Question: I'm developing an applet user write their journal. In the journal, may having rich text and multiple picture. How can i let user insert text and image in a same field like this.
Is it any available component or libraries to do this?

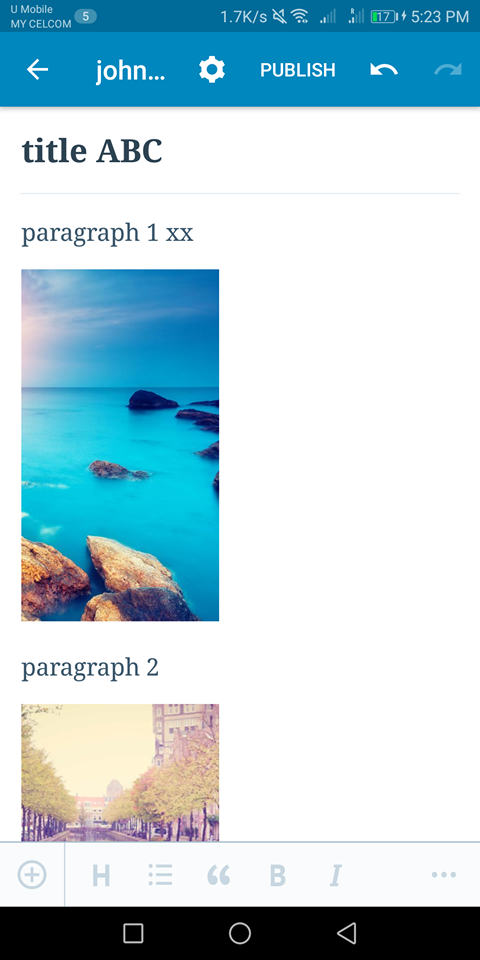
Answer: There isn't native component to do this because it's a relay specific use case. Some libraries provides WYSIWYG features with picture insertion (like <URL> but it's not a standard and a full customizable component. This is why it's recommended to make your own component.